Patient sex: F
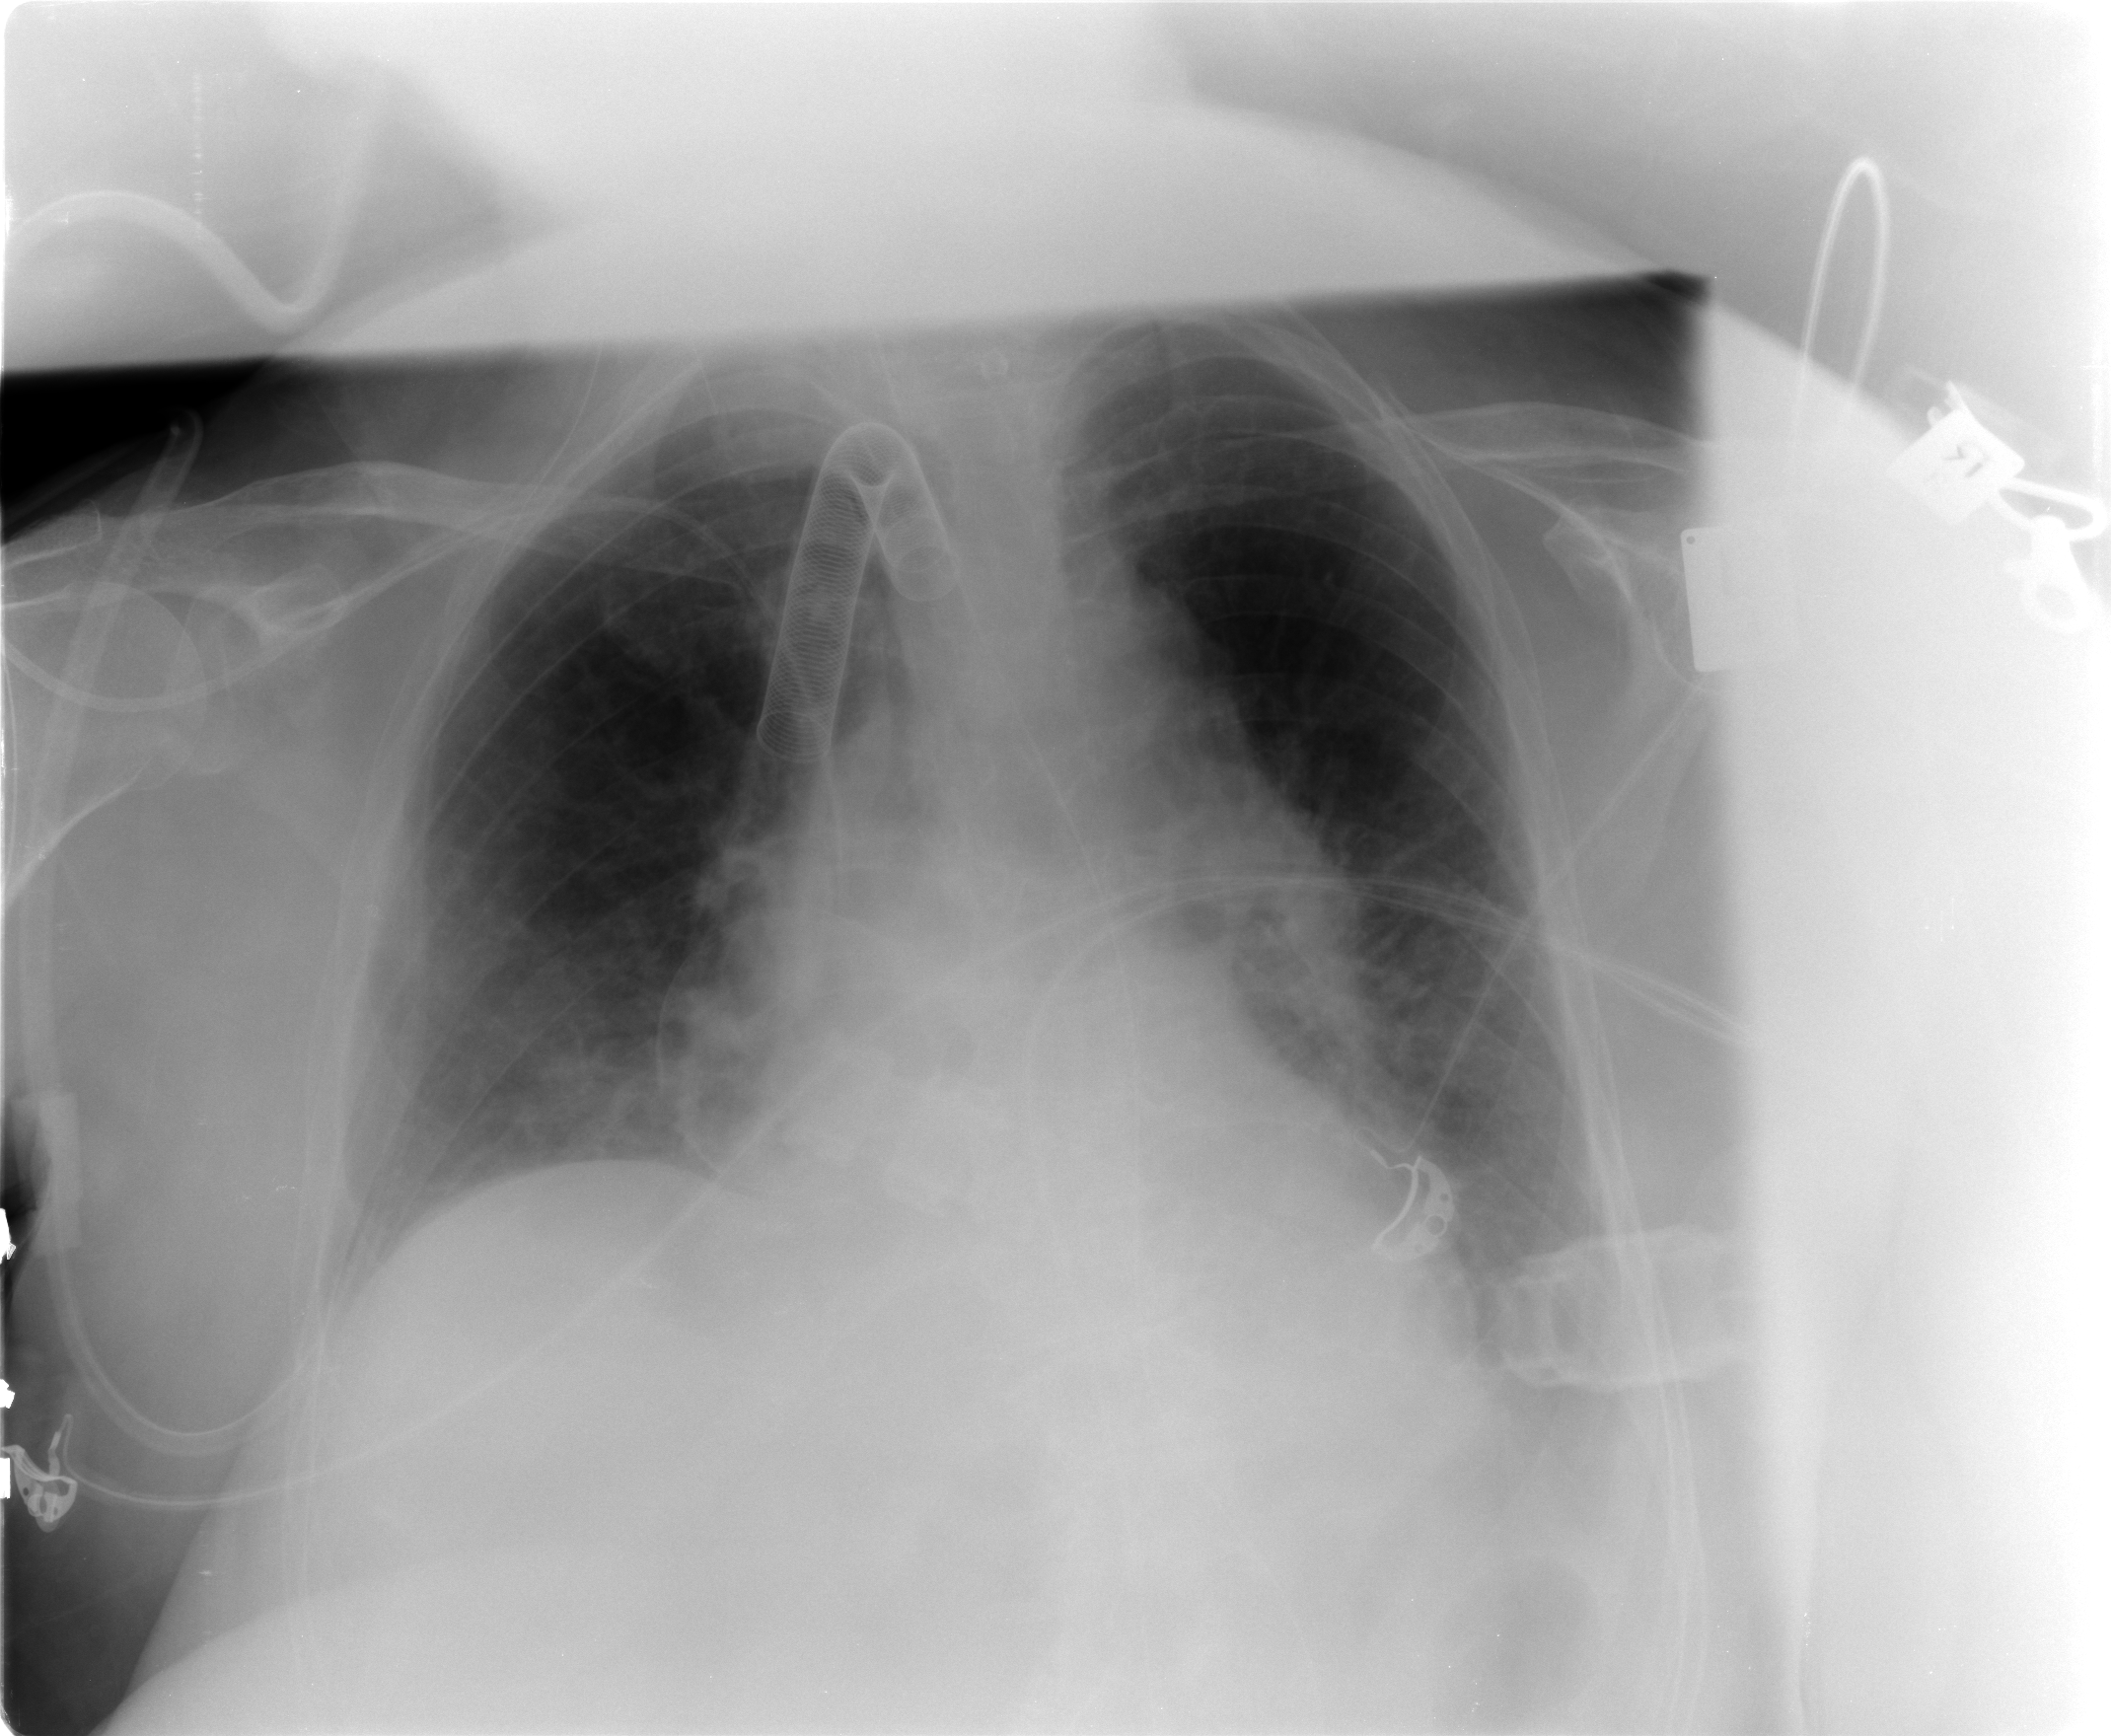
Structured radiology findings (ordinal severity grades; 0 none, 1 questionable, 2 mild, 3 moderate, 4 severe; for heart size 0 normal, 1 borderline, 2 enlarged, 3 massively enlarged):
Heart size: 2
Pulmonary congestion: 3
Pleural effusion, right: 1
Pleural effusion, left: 2
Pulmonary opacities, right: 0
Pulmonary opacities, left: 0
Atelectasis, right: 2
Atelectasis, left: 2